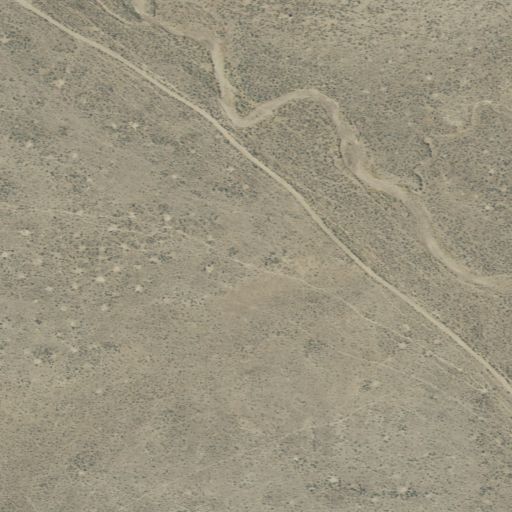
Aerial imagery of depression(s) in Oregon named Long Hollow containing shrub, grassland, and open development